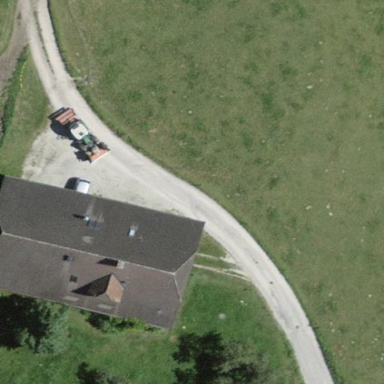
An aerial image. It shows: Farm building.